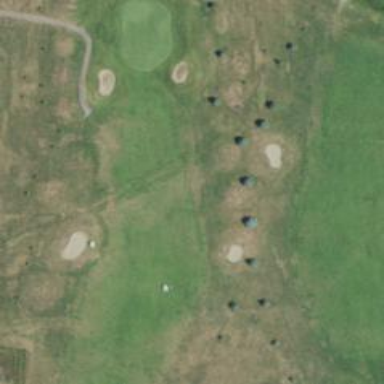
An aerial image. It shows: Golf fairway surrounded by grass.